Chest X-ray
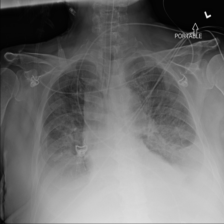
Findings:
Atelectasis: negative
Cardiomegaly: negative
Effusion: positive
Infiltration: positive
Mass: negative
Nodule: negative
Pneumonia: negative
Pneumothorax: negative
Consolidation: negative
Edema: positive
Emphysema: negative
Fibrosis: negative
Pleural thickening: negative
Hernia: negative